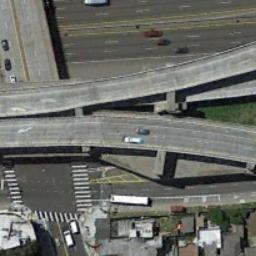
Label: overpass